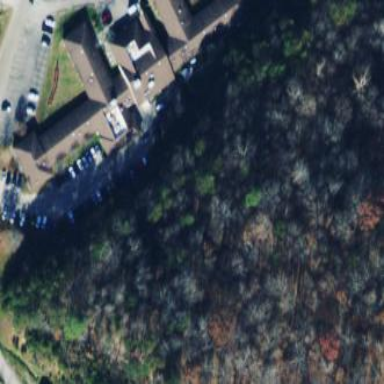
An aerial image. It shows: Nursing home.